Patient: sex M, age 61
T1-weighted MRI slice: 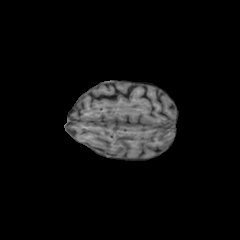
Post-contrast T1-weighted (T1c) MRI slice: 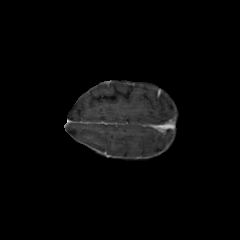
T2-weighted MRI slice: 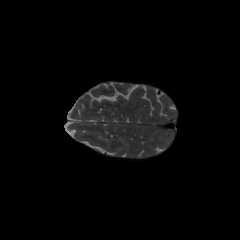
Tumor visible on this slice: no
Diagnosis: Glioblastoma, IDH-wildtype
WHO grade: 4